Question: ---
I'm using Mandrill to send Emails via SMTP. I have all my HTML with inline CSS.
My links, however, don't retain their inline "style" attribute. They lose the attribute and gain a 'target="_blank"'.
I understand the addition of the "target" attribute, but why/what is stripping out my style attribute, and how can I keep it from happening?
I've turned off the settings I thought might mess with it, but - it's still happening. Can I stop this from happening, or is there a way around it?
My pertinent Mandrill settings:

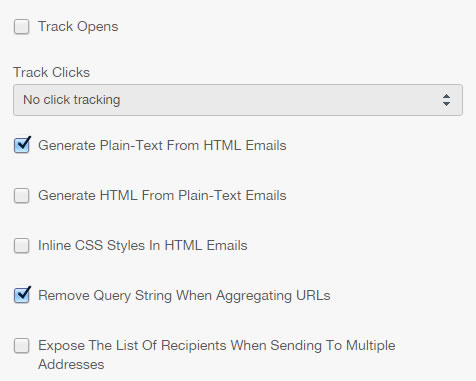
Answer: So, it turns out, it's not Mandrill that's stripping the style attribute, it's Gmail. When I "Show original", it shows my styles there.
I'll do some research on how to keep Gmail from doing it, and will either ask a new StackOverflow question if search comes up empty, or post the answer here.
There was a MINOR issue w/ my CSS that Google didn't like, so it removed the entire 'style' attribute. Lesson learned - make sure your CSS is flawless or Google will SMASH it. :)